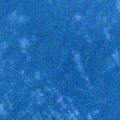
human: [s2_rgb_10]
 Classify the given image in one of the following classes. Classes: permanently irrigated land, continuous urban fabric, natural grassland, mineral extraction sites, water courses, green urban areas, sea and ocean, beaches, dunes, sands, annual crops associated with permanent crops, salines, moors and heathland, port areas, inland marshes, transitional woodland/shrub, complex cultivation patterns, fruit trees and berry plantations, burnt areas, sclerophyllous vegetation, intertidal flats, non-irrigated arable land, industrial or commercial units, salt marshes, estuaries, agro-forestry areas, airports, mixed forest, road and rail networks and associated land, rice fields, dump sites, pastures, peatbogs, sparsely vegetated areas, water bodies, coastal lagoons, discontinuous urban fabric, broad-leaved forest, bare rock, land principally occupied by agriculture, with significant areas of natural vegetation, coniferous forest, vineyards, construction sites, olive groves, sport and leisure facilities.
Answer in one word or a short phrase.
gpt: sea and ocean